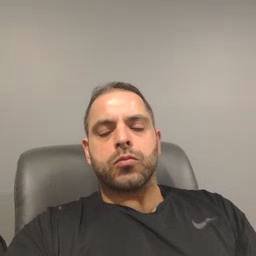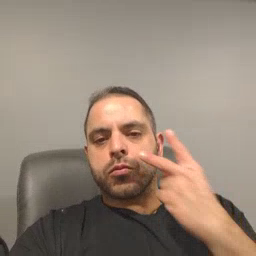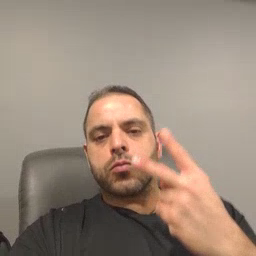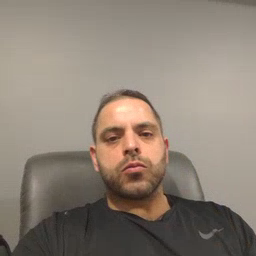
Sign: see